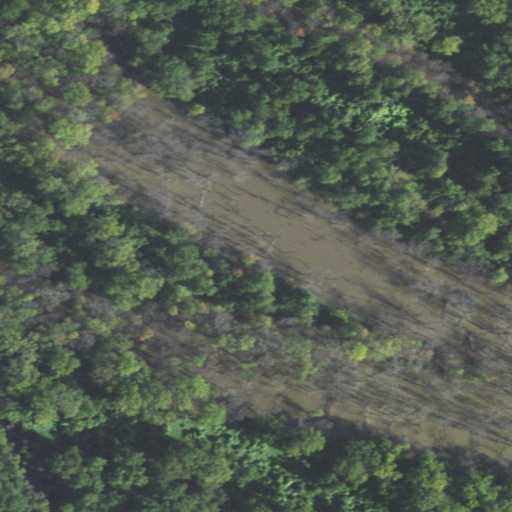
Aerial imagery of island in Illinois named Goose Island containing woody wetlands and herbaceous wetlands